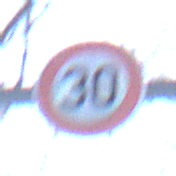
Verkehrszeichen: Geschwindigkeit30
Umgebung: Outdoor, Nature
Tageszeit: MorningAfternoon
Wetter: Clear
Licht: Natural
Jahreszeit: Winter
Kontrast: LowContrast